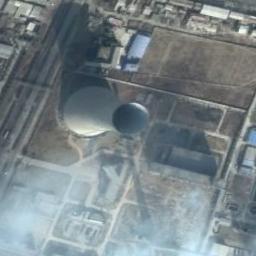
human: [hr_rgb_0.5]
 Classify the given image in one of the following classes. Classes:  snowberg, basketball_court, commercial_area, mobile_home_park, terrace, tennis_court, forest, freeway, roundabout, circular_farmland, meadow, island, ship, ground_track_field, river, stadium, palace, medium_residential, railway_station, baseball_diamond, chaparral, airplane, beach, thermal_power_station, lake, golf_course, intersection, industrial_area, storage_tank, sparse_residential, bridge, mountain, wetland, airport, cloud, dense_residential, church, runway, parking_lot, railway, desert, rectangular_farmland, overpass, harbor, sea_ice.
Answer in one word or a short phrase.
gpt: thermal_power_station